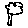
Label: tree